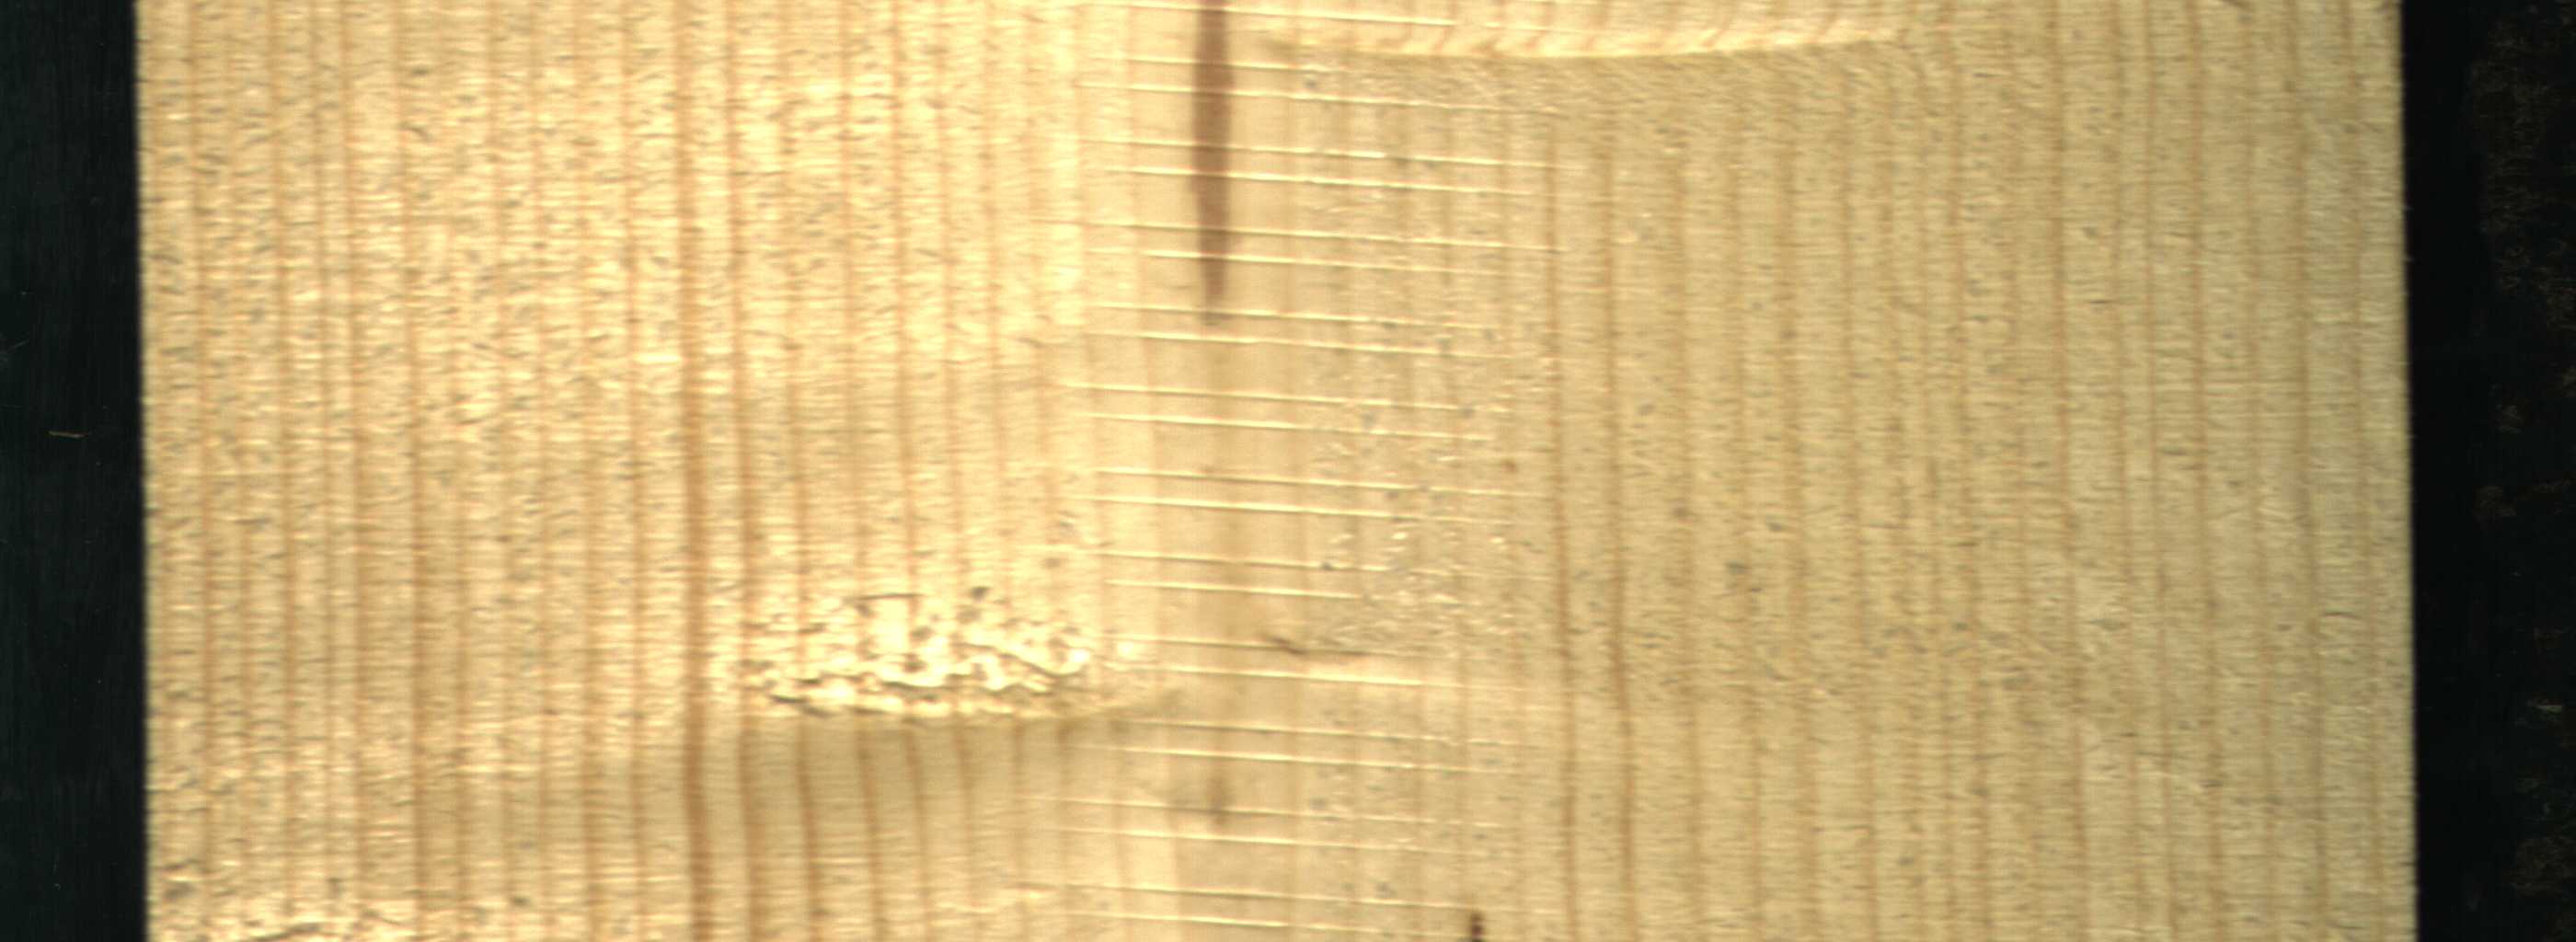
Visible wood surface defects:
Marrow